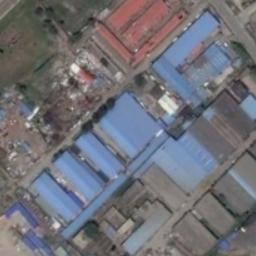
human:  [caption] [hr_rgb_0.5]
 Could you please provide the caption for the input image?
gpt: Many houses of different shapes and sizes are in the industrial area .

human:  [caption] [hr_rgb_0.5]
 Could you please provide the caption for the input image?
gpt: Only a few buildings in industrial areas have red roofs .

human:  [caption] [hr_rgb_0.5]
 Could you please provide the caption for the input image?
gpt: The industrial area has lots of industrial equipment and workshops of different colors .

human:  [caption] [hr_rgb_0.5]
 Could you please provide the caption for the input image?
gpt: Neatly planned factories and roads in an industrial area with green belts .

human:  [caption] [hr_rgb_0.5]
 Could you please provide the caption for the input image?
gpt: There are some blue buildings and red buildings on the industrial area .